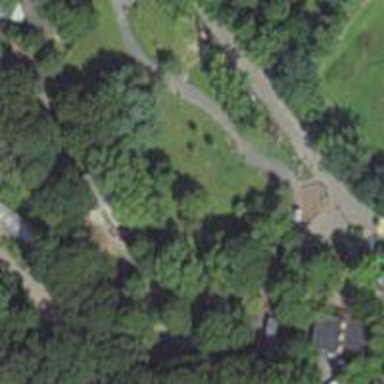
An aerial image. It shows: Enclosure in the zoo.